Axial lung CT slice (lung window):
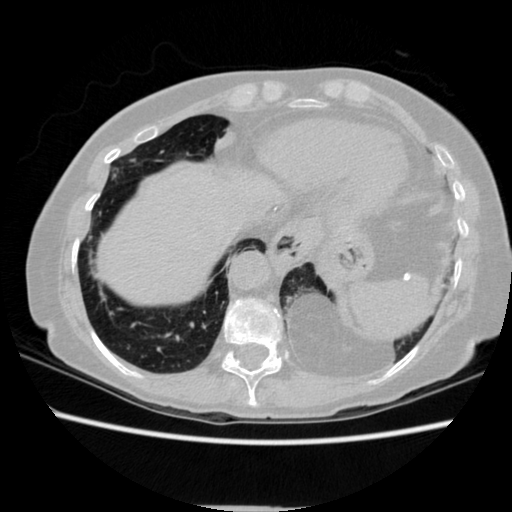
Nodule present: no